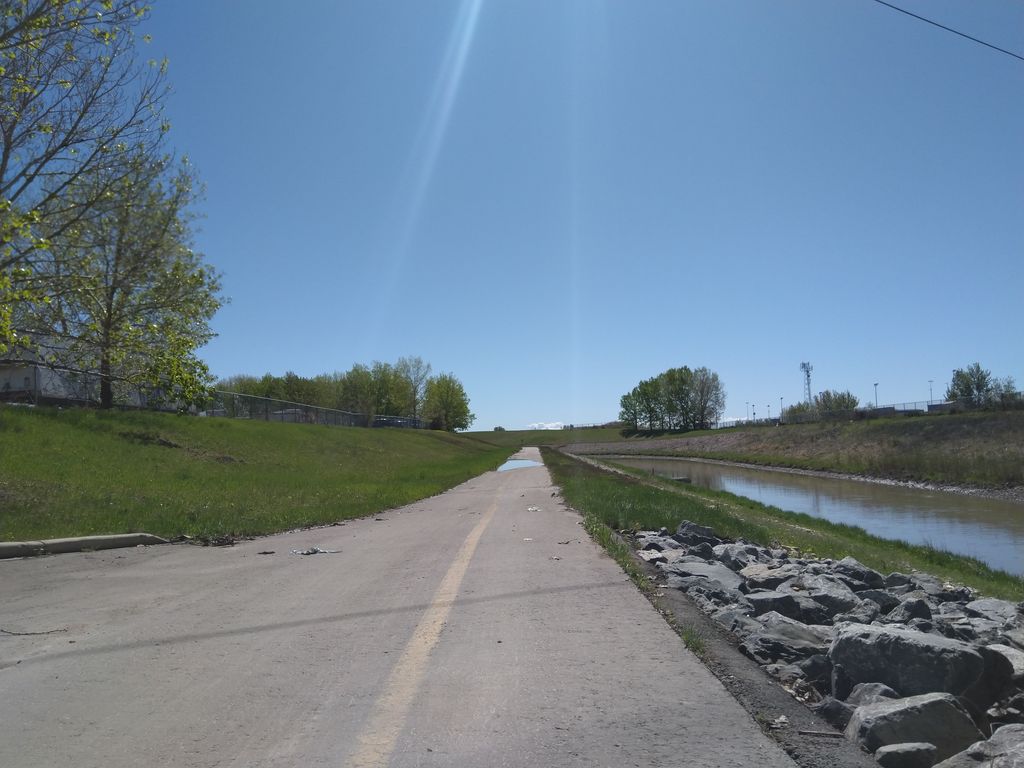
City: calgary